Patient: sex F, age 35
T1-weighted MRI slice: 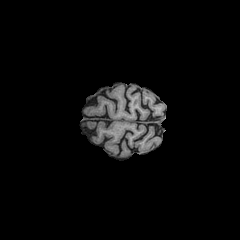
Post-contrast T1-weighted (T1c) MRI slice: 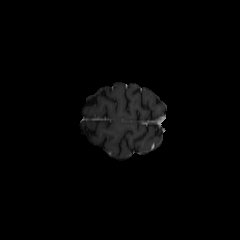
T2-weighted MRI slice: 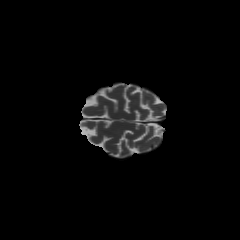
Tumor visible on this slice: no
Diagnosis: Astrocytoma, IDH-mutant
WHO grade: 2